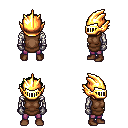
a pixel art fantasy rpg character, male body template, skeleton, brown tunic, magenta pants, green short bangs hairstyle, gold helm, metal gloves, brown shoes, four views (front, back, left, right), 2x2 character sprite sheet, small pixel art, hard edges, no anti-aliasing